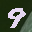
Label: 9